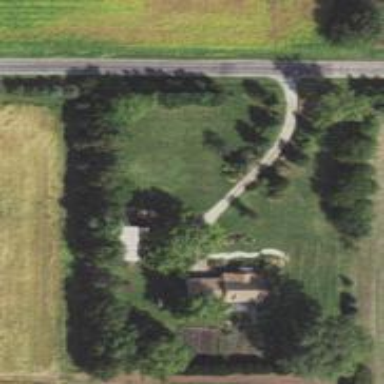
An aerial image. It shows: Driveway leading to service road.